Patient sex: M
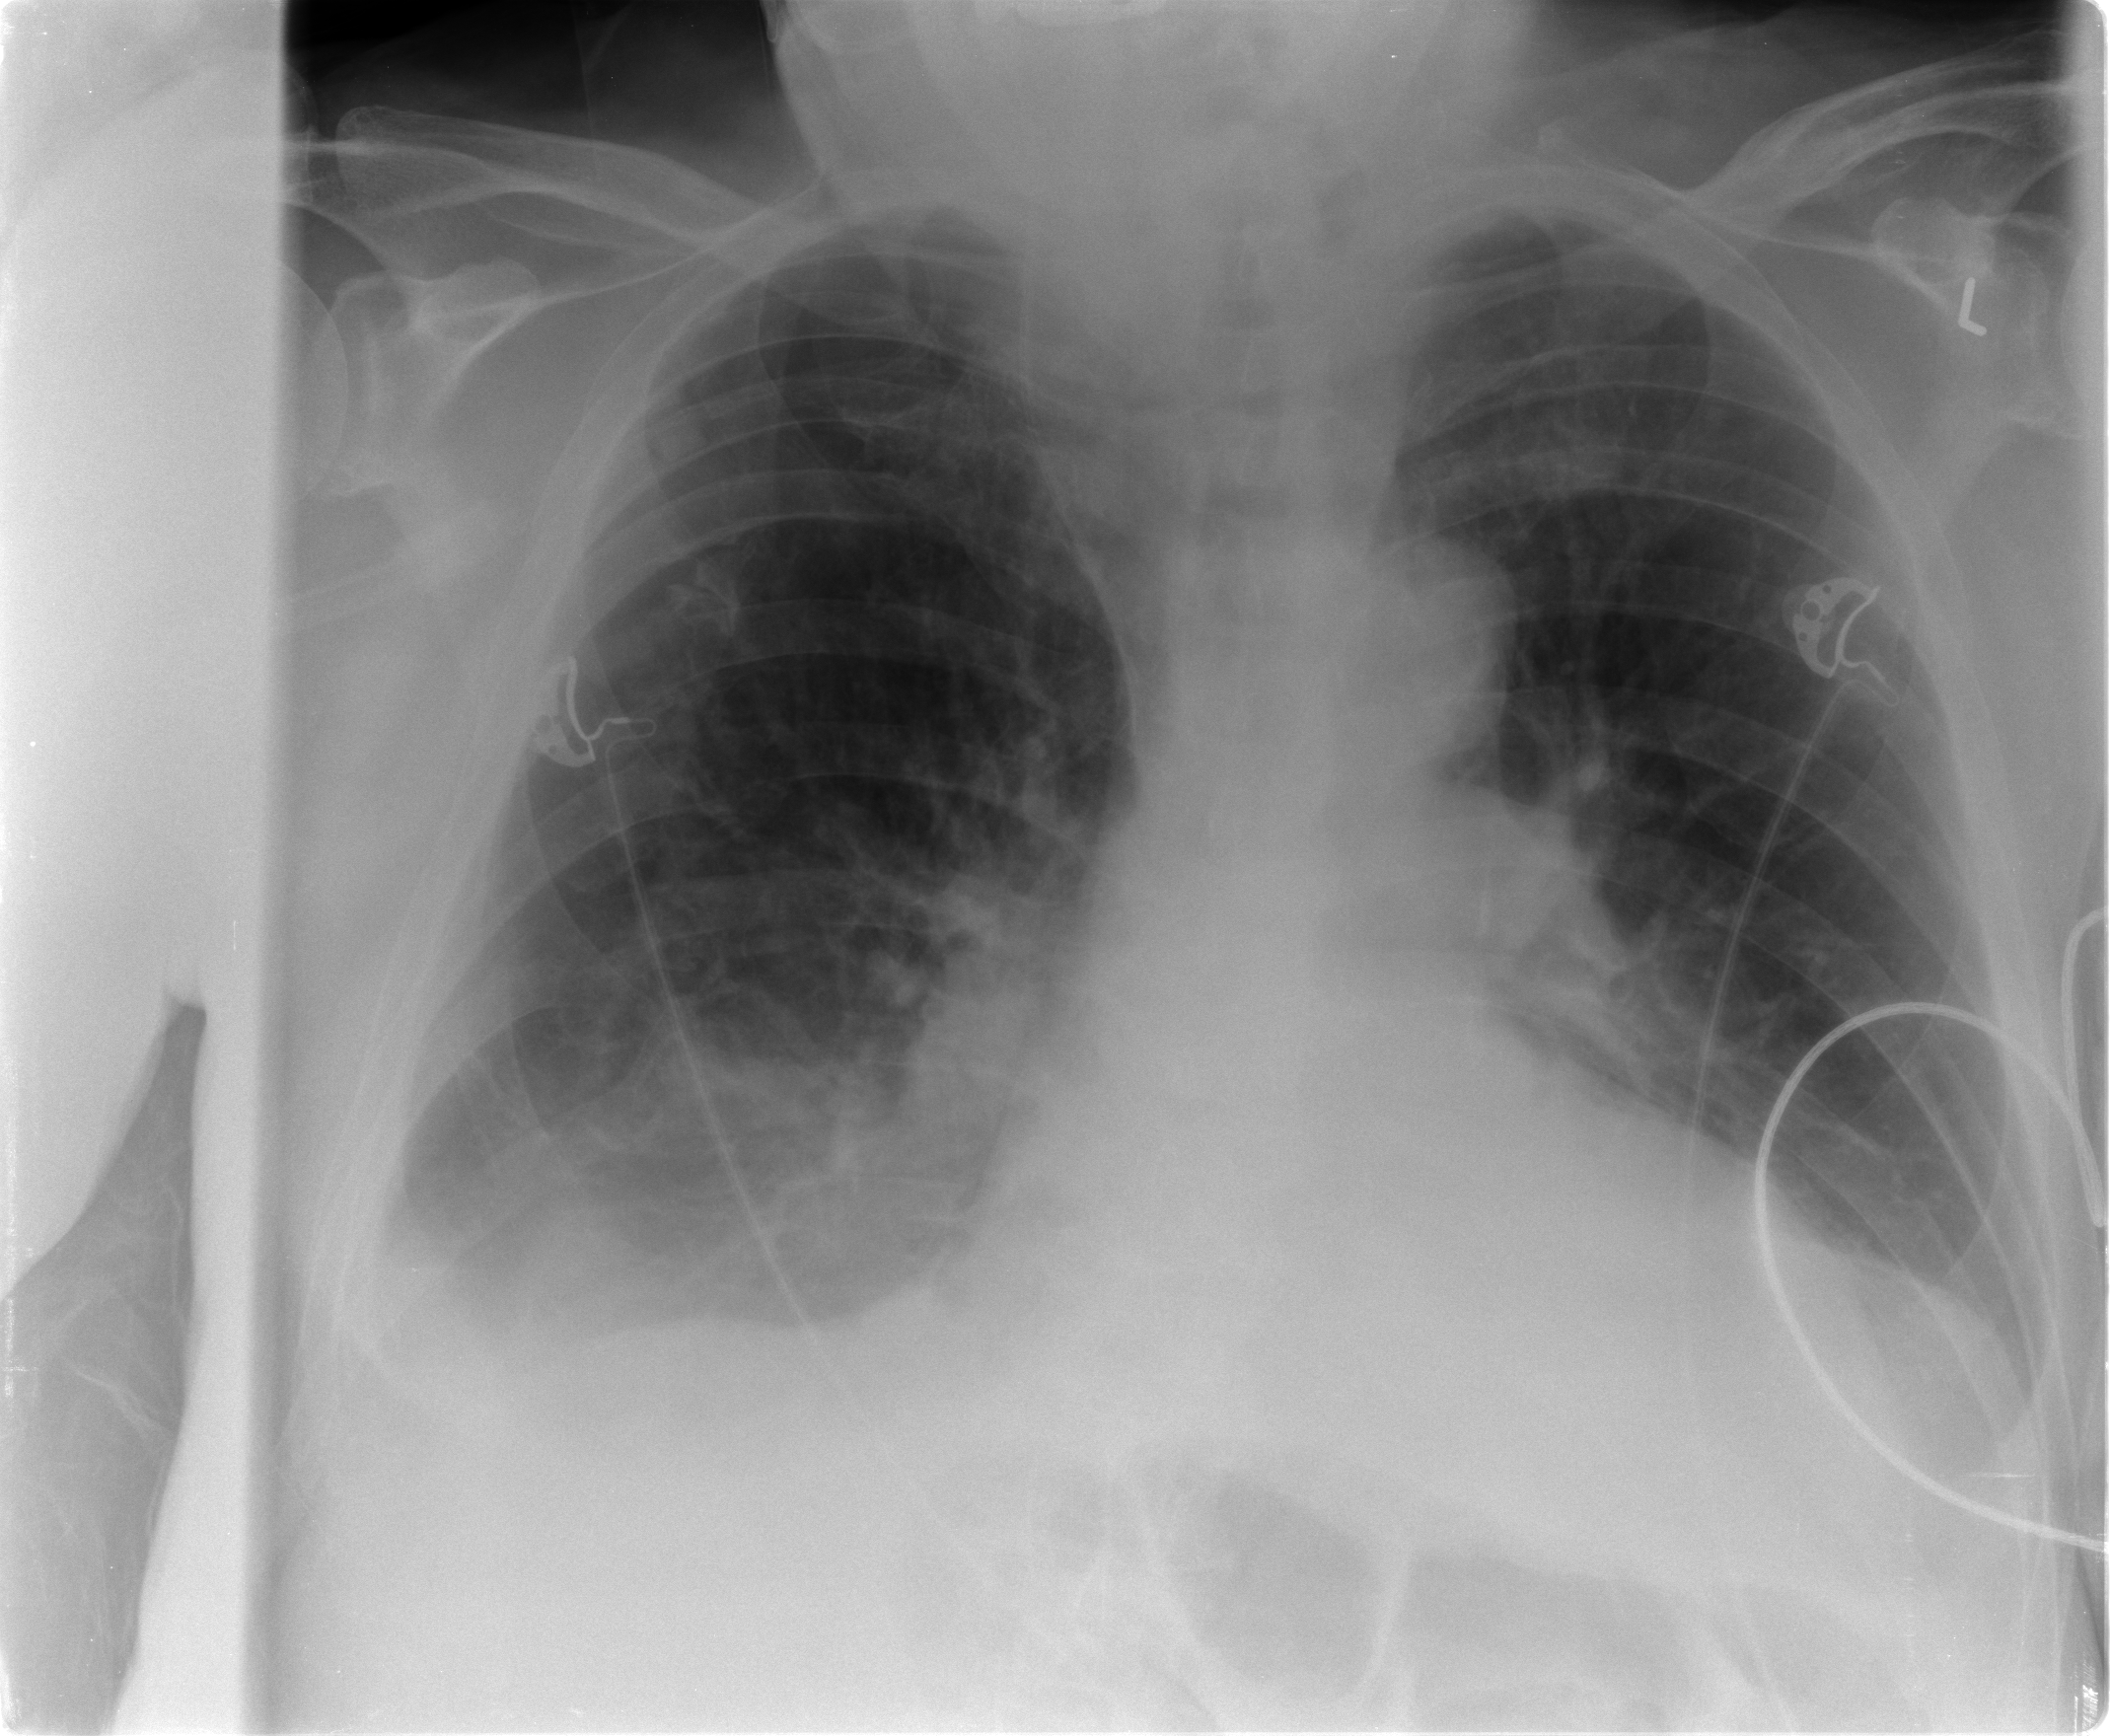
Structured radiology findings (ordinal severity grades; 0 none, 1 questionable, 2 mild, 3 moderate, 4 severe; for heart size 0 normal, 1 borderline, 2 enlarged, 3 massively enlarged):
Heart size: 1
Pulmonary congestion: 2
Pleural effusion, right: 2
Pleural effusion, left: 0
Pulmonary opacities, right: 2
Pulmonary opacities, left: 0
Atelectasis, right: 2
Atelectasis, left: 0